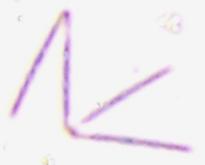
Label: Thalassionema